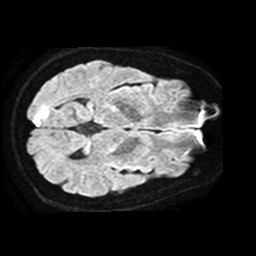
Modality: TRACE
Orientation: axial
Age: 55
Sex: male
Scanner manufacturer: philips
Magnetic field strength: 1.5 T
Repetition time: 3.684 s
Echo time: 0.09411 s